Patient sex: M
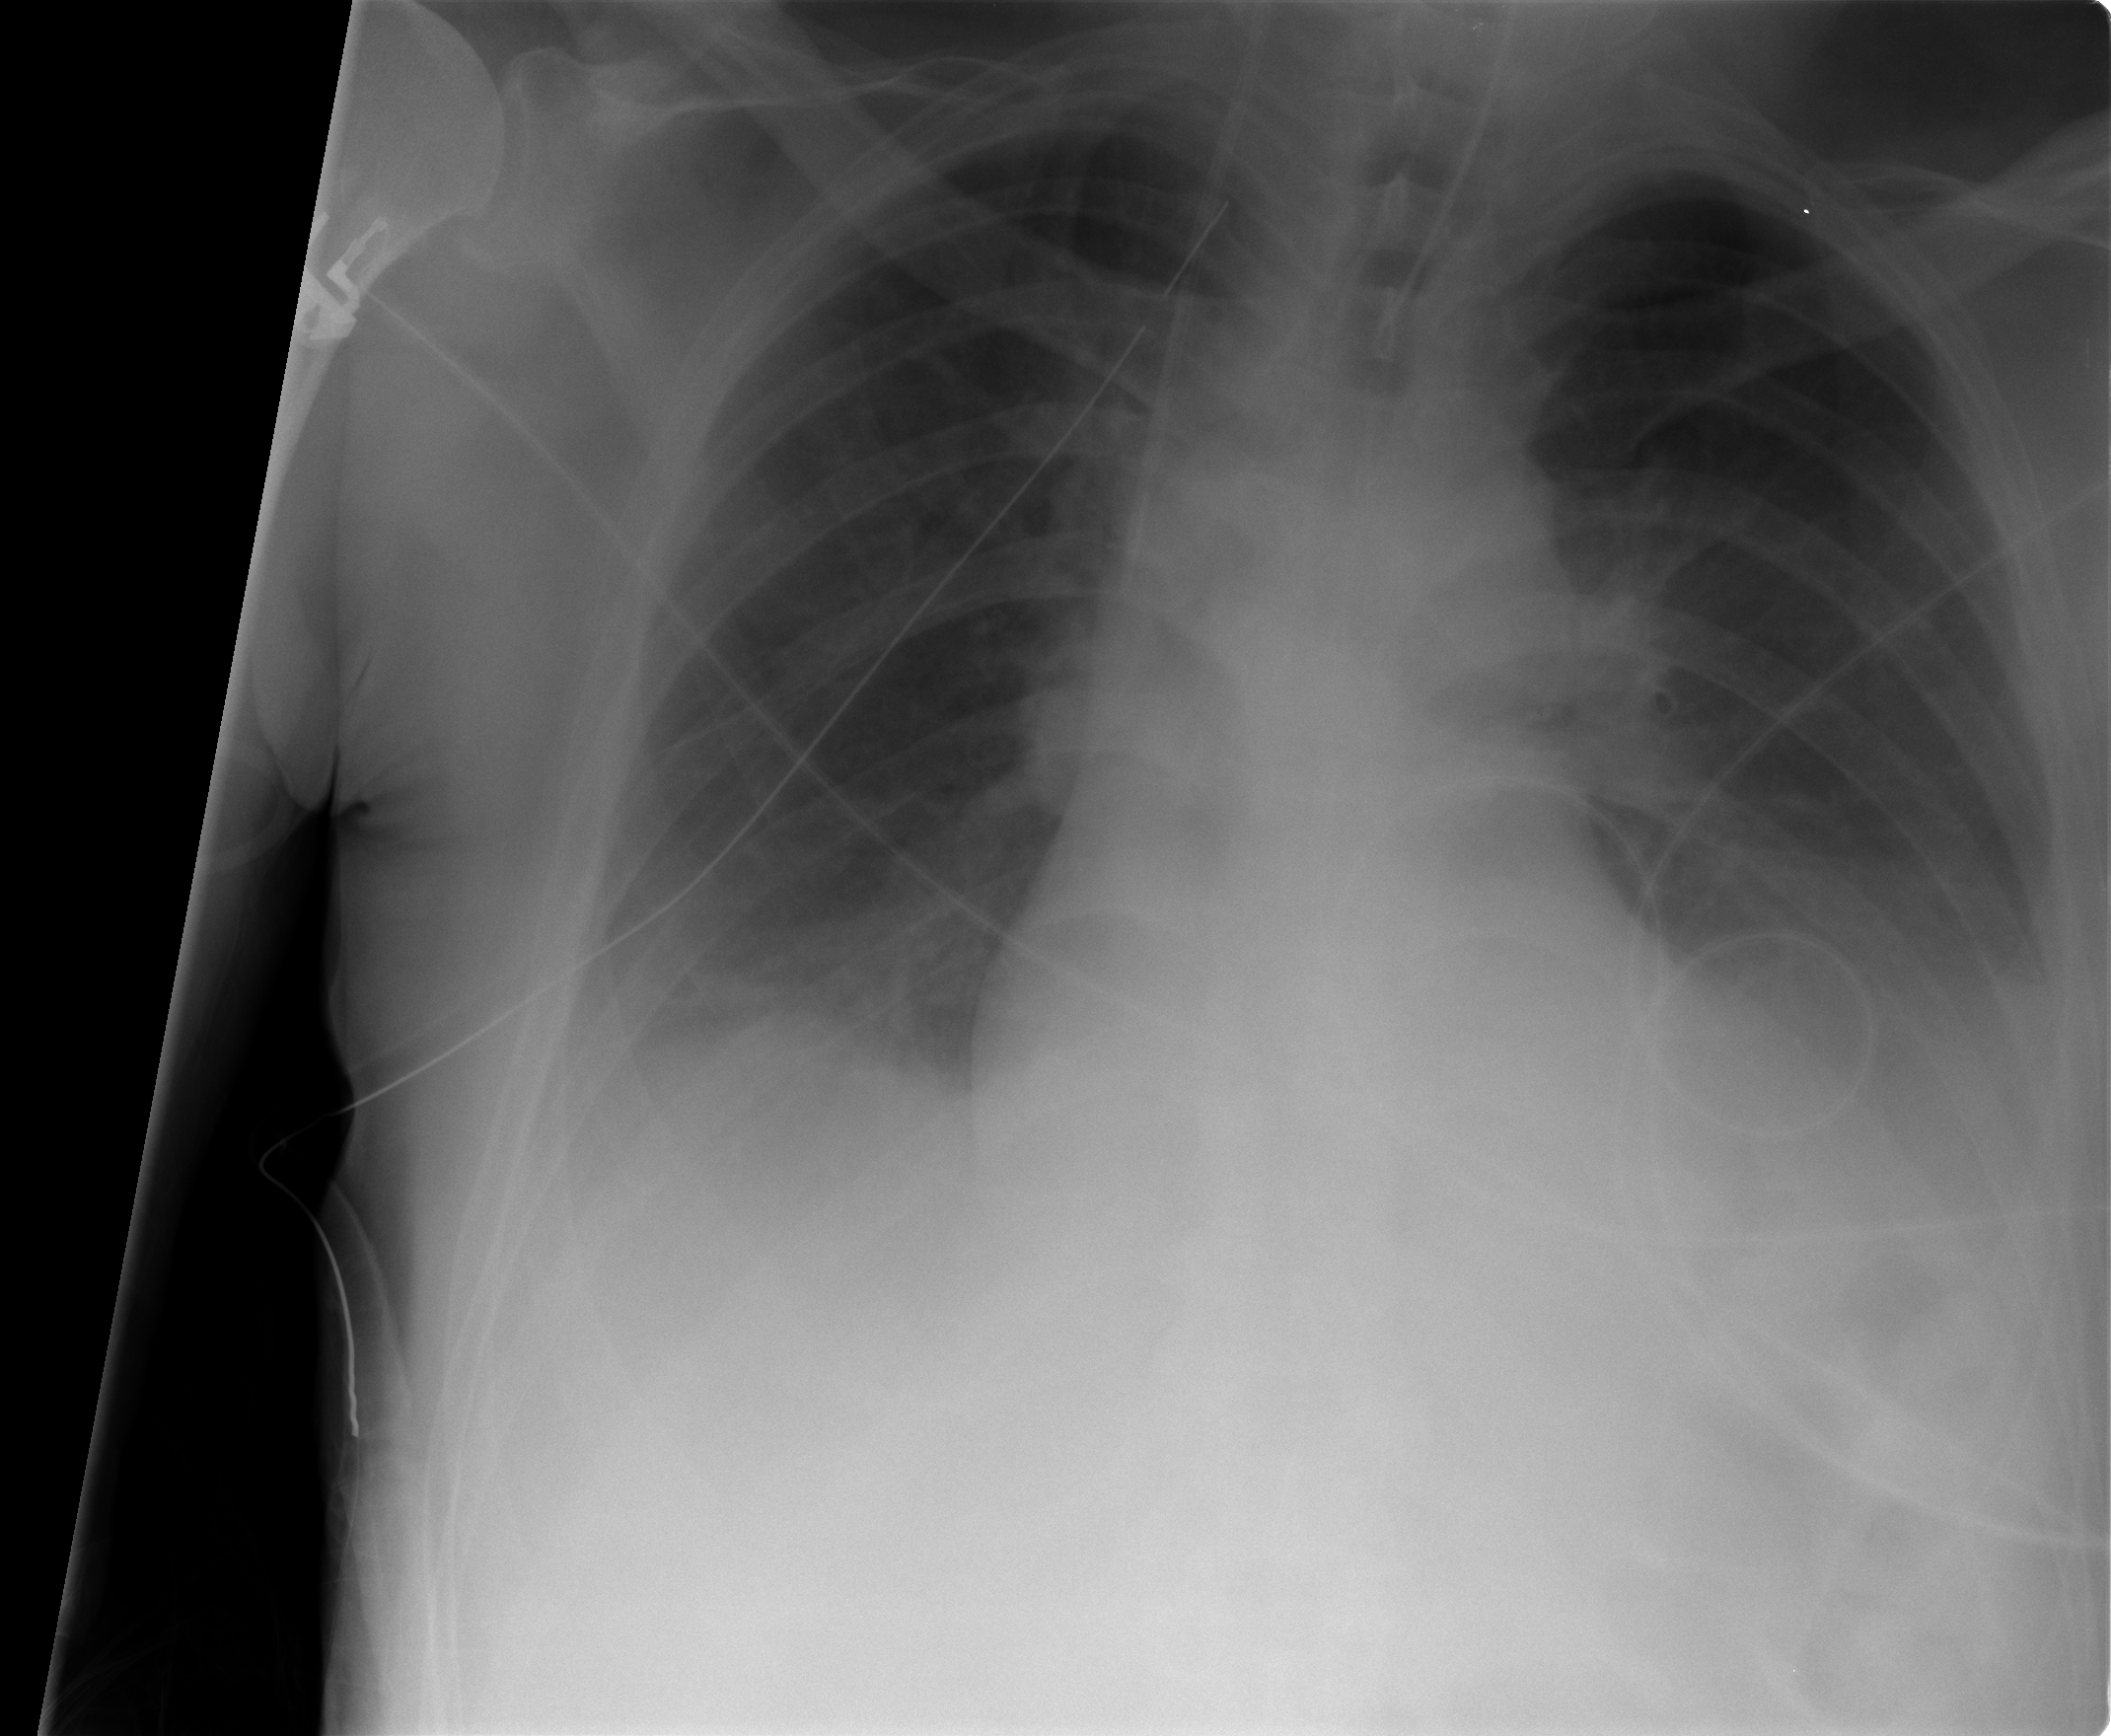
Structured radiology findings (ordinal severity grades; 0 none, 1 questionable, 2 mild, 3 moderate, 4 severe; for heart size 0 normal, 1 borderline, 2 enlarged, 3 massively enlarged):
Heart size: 1
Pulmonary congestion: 2
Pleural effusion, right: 2
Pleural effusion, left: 2
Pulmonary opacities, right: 0
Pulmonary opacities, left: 0
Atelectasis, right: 2
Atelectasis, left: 2